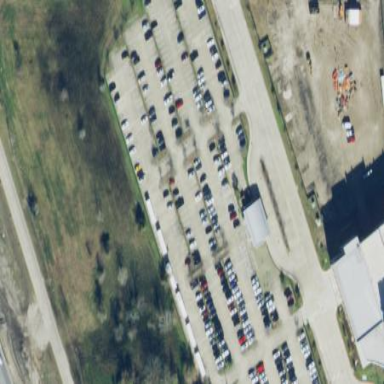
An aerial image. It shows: Parking area with park and ride facility.